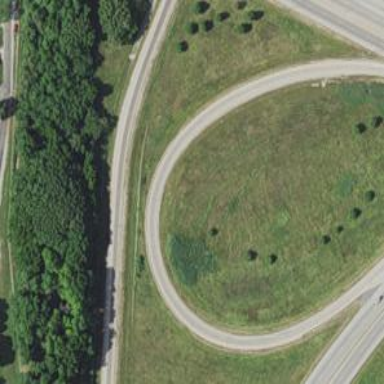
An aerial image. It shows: Trunk link highway.